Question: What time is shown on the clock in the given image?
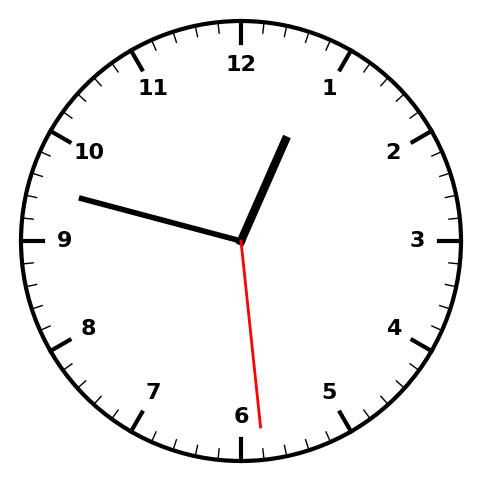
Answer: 12:47:29